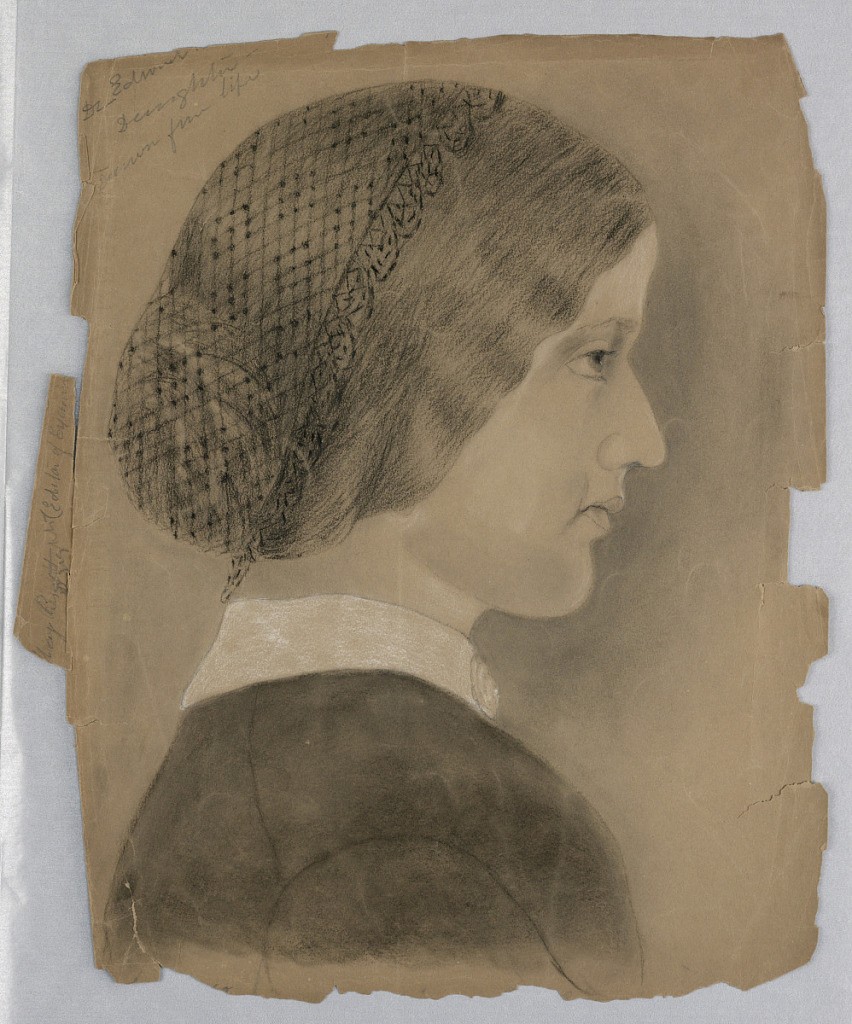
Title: Portrait of May Bright
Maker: Martha S. Day
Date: ca. 1860
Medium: Charcoal and white chalk on brown paper
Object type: Drawing
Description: Vertical rectangle. Bust portrait, the sitter shown in right profile, and wearing a hair net. Inscribed (in pencil), upper left corner: May Bright / Dr. Edwin Bright's (Editor of Exam[iner]} / Daughter / Drawn from life."